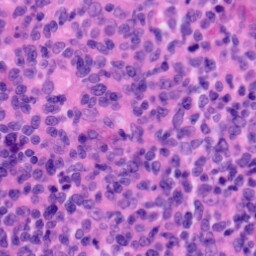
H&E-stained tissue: Tonsil